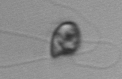
Label: flagellate_morphotype1